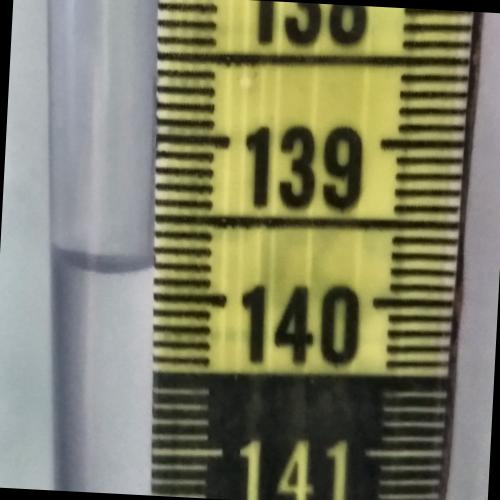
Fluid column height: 139.8 cm